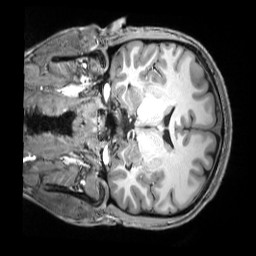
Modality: T1w
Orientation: coronal
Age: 26
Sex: male
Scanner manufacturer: siemens
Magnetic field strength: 3 T
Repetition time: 2.5 s
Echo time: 0.00343 s